二年级 · 算术
下面每种图形分别代表数字几?

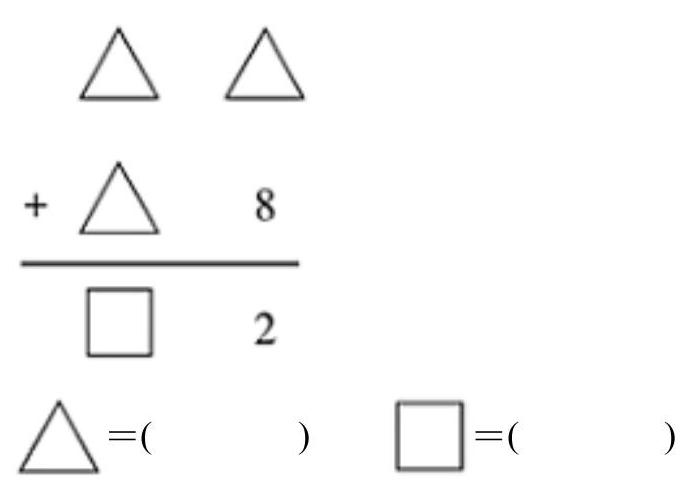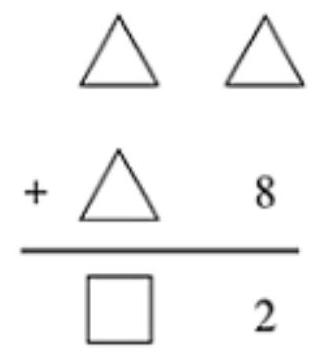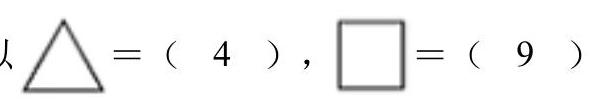
答案: $4 \quad 9$

【分析】三角形 $=12-8=4$, 有进位, 所以正方形 $=4+4+1=9$; 据此解答即可。

【详解】据分析可知:

$\triangle$

$44+48=92$, 所以

【点睛】这种坚式数字谜问题, 常常把已知的数字作为解答的突破口, 结合数字的特点和数位知识以及计算法则解答。